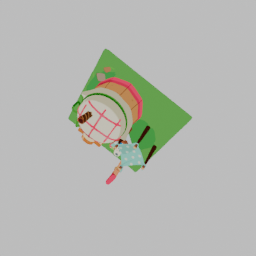
Label: decoration